Question: I have this query
'''
SELECT
'sys_forms'.'FormID',
'sys_forms'.'FormName',
'sys_forms'.'FormCIPath',
'sys_forms_in_groups'.'IsMenuLink',
'sys_forms_in_groups'.'GroupID'
FROM ('sys_forms') INNER JOIN 'sys_forms_in_groups'
ON 'sys_forms_in_groups'.'FormID' = 'sys_forms'.'FormID' WHERE 'GroupID' = 1
UNION
SELECT
'sys_forms'.'FormID',
'sys_forms'.'FormName',
'sys_forms'.'FormCIPath',
'sys_forms_in_groups'.'IsMenuLink',
'sys_forms_in_groups'.'GroupID'
FROM ('sys_forms') INNER JOIN 'sys_forms_in_groups'
ON 'sys_forms_in_groups'.'FormID' = 'sys_forms'.'FormID' WHERE 'GroupID' = 2
'''
it is returning me this below data.

As you can see, there are two identical 'FormID'.
What i want that if the id's are same then rows should be merged but 'GroupID' is different for both identical FormID's.
So i want them to join in CSV format so that the result would be
'''
FormID FormName - - GroupID
-------------------------------------------------
48 FormsIn Groups - - 1,2
'''
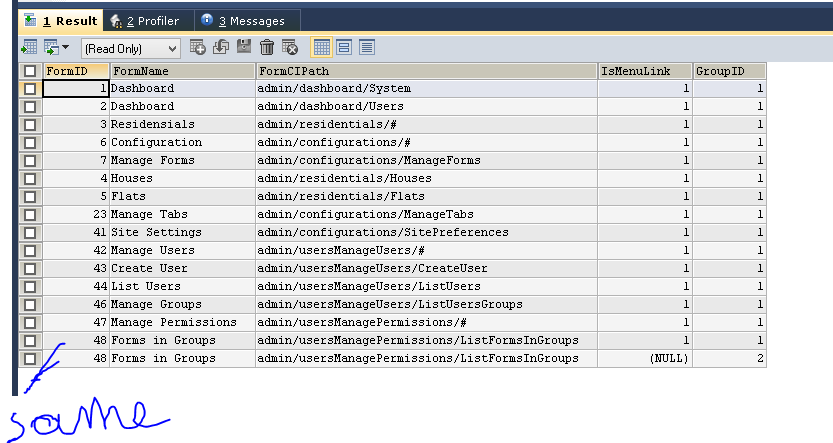
Answer: The specified result can be returned with a query like this:
'''
SELECT f.FormID
, f.FormName
, f.FormCIPath
, MAX(g.IsMenuLink) AS IsMenuLink
, GROUP_CONCAT(DISTINCT g.GroupID ORDER BY g.GroupID) AS GroupIDs
FROM 'sys_forms' f
JOIN 'sys_forms_in_groups' g
ON g.FormID = f.FormID
AND g.GroupID IN (1,2)
GROUP BY f.formID
'''
The 'GROUP_CONCAT' aggregate will combine multiple values into a comma separated list. (A different delimiter can be specified, the default is a comma.)
We use the 'MAX' aggregate around the 'IsMenuLink' column so we get a non-NULL value in place of NULL.